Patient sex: M
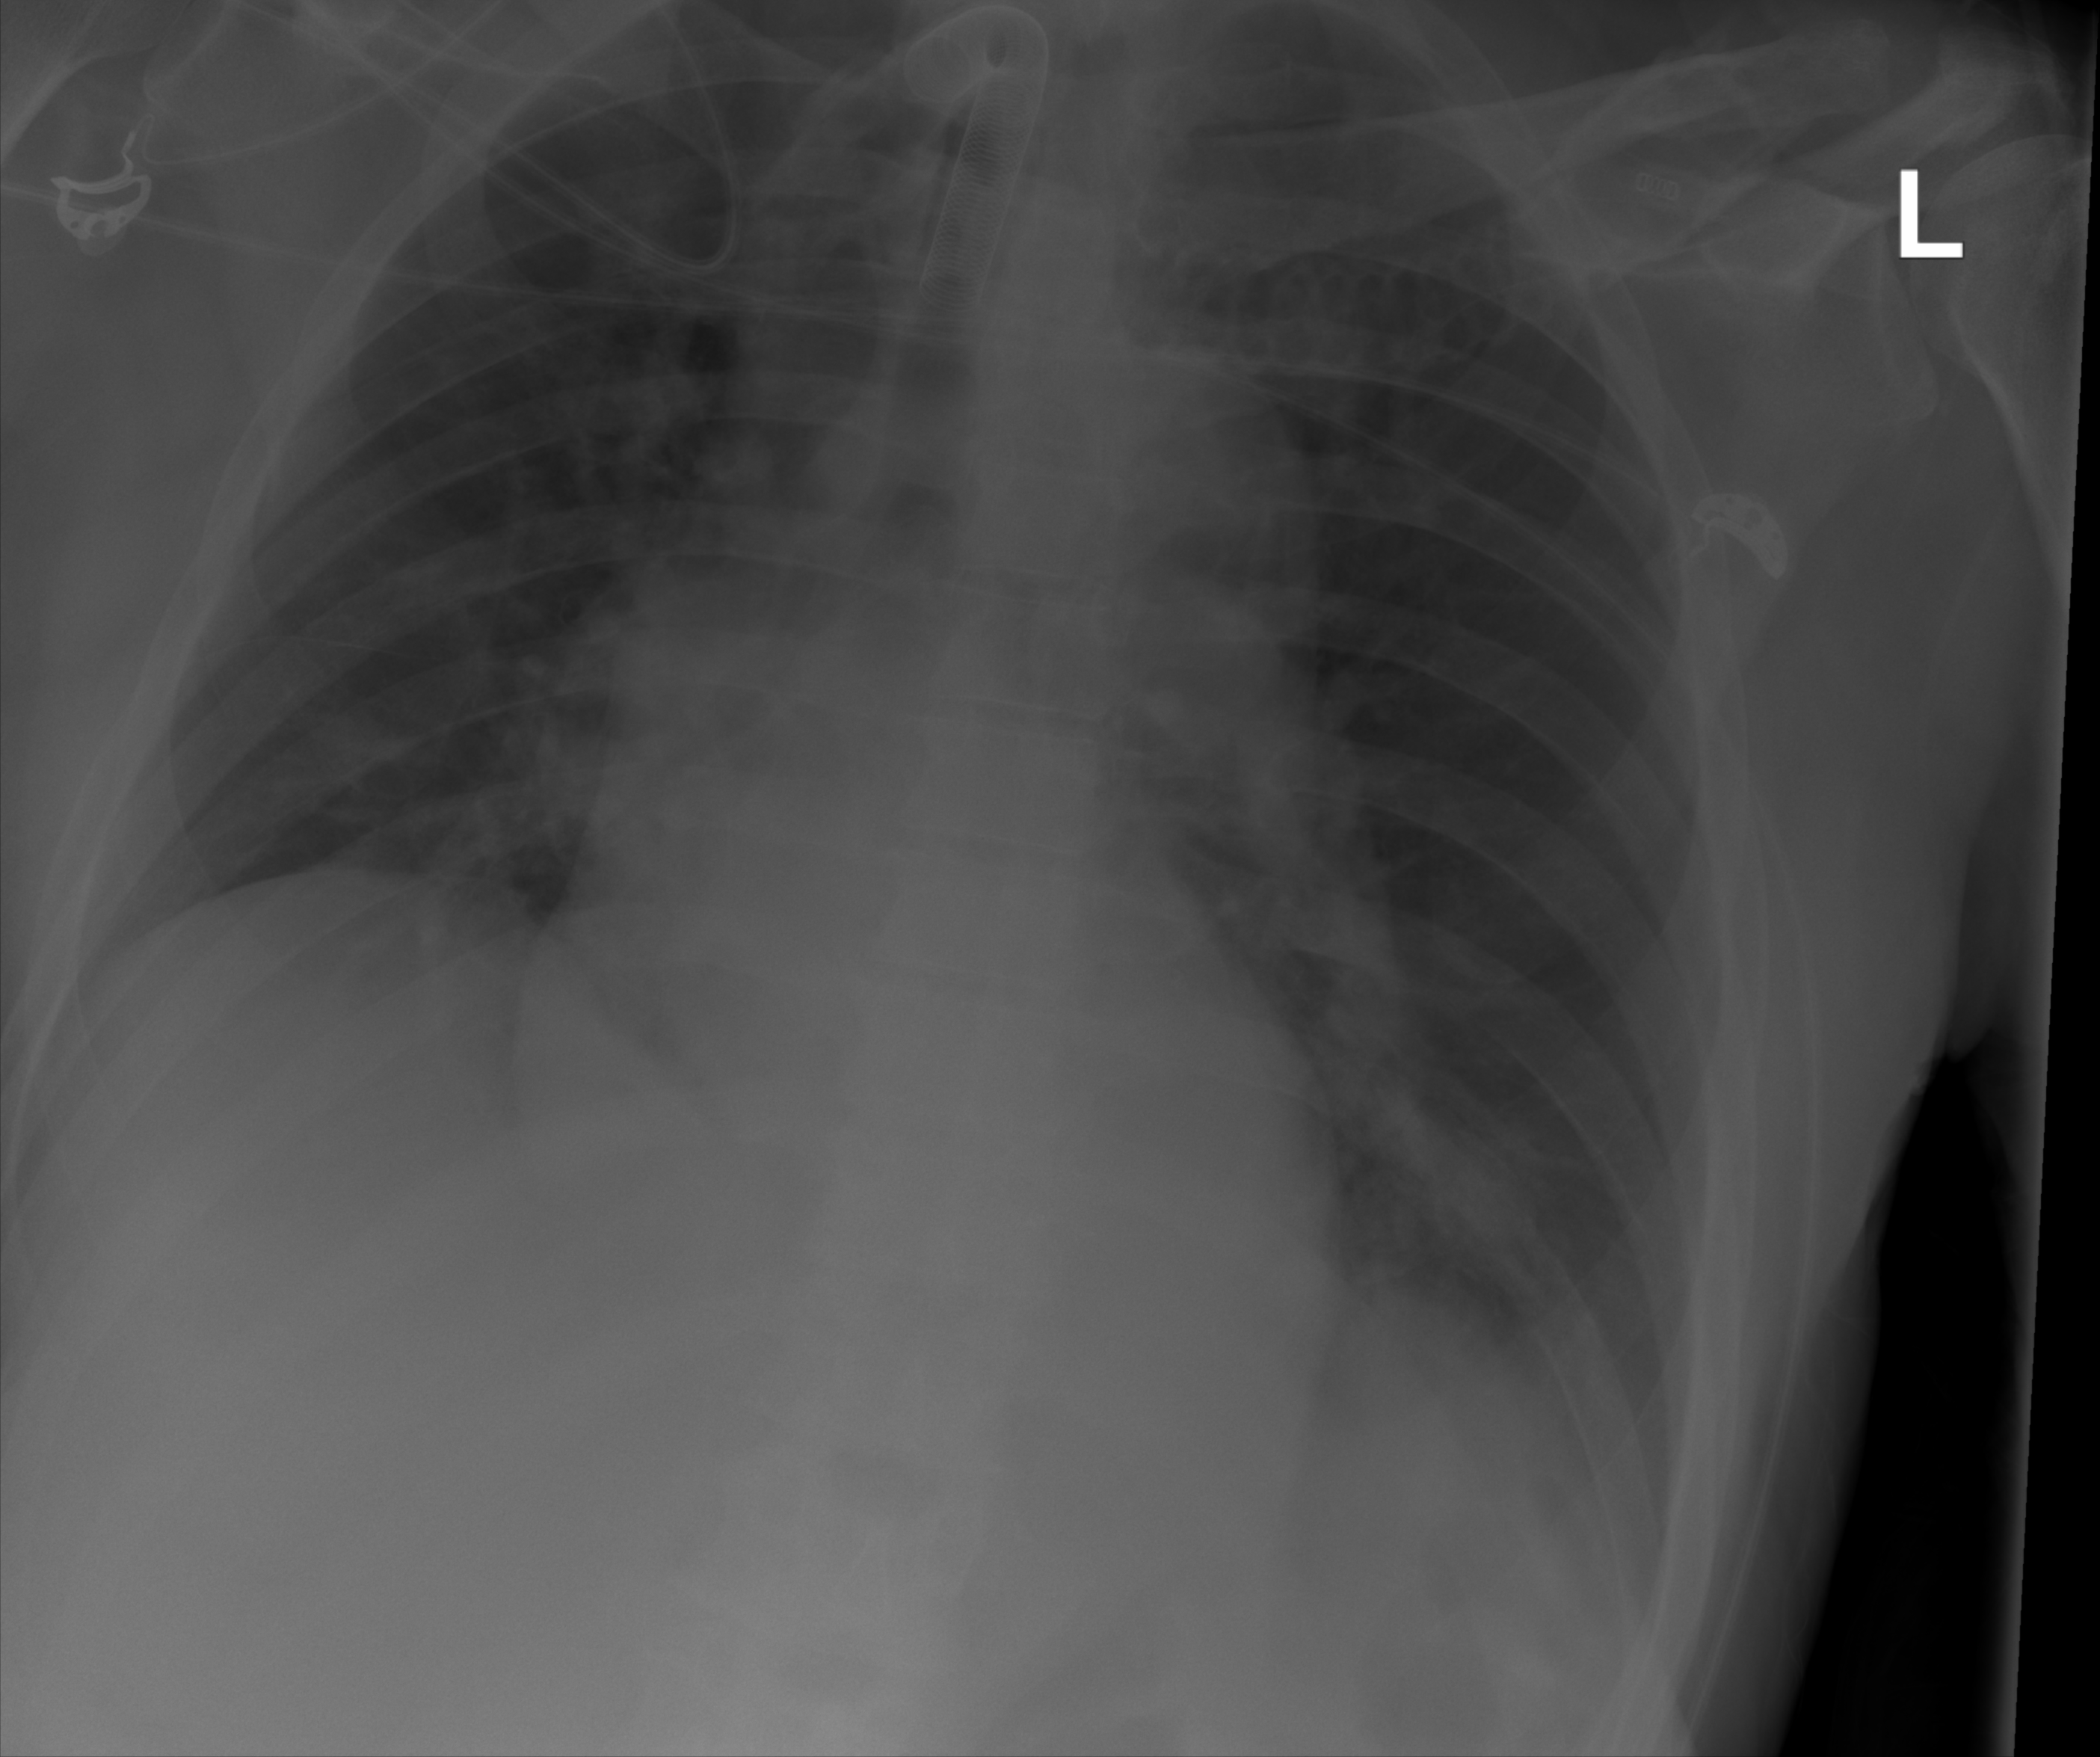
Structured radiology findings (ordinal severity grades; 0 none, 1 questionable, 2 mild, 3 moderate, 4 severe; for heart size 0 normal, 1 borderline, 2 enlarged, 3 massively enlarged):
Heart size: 2
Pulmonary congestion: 0
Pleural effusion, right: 0
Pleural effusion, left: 2
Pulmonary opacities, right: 0
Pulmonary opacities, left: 0
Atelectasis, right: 0
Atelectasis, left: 2